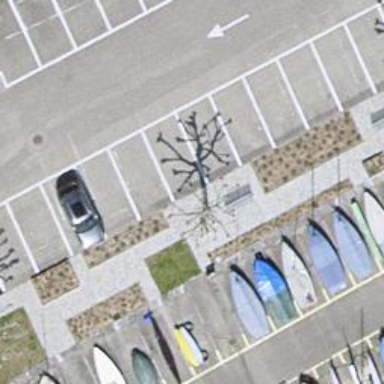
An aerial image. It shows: Bench for seating.